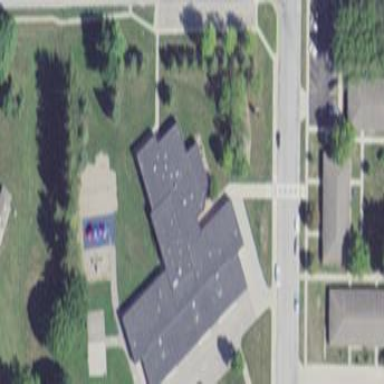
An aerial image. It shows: School building.